Aerial crown-view tile of a tropical tree (Barro Colorado Island, Panama), acquired 20250124:
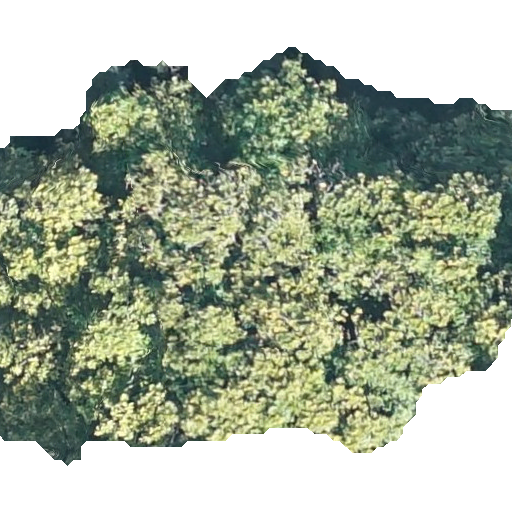
Species: Anacardium excelsum
GBIF accepted scientific name: Anacardium excelsum
Crown area: 287.596 m²